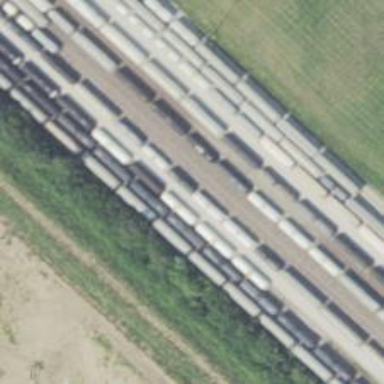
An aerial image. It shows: Railway track.